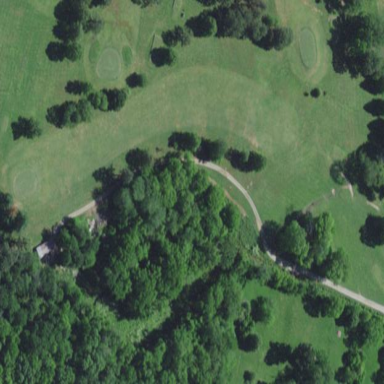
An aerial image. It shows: Golf fairway surrounded by grass.